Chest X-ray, AP view. Patient: 58 years old, sex F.
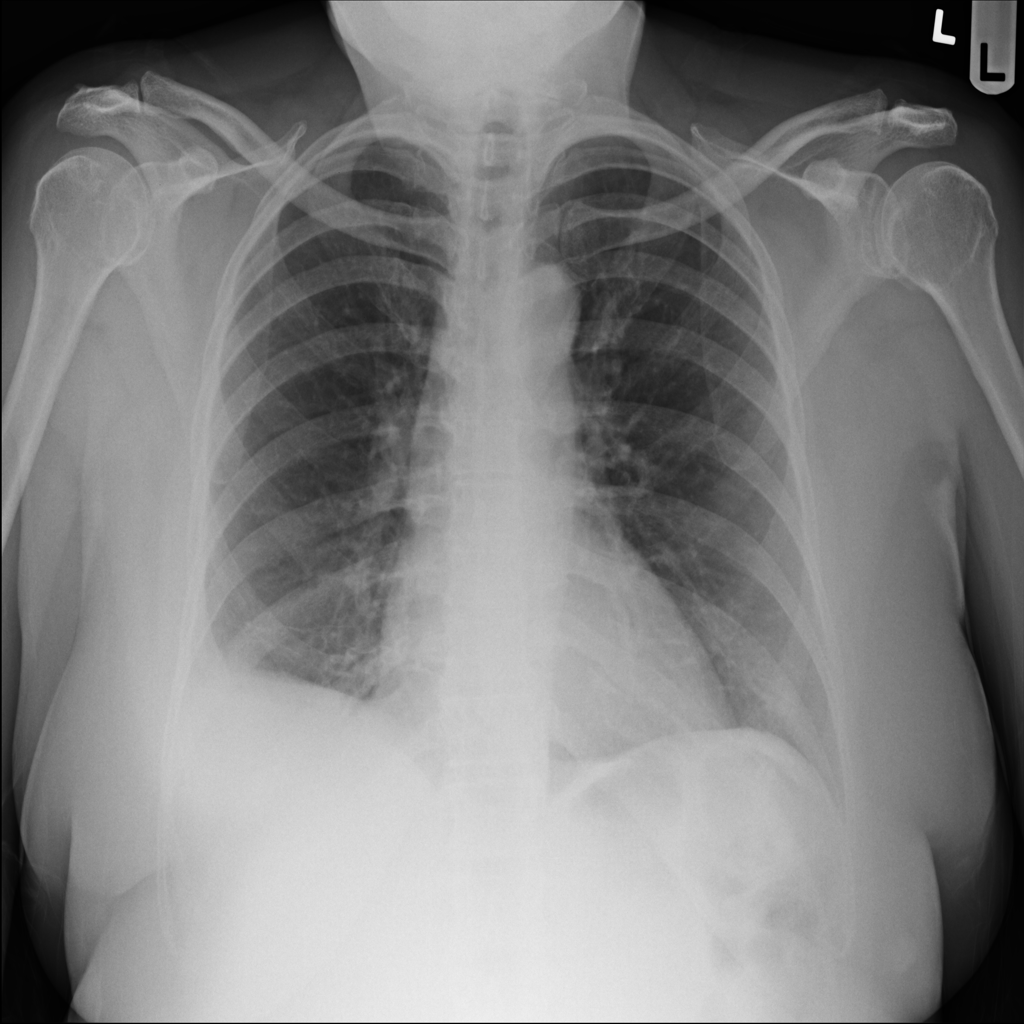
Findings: Pneumonia